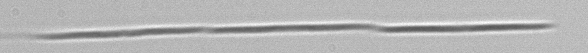
Label: Pseudo-nitzschia